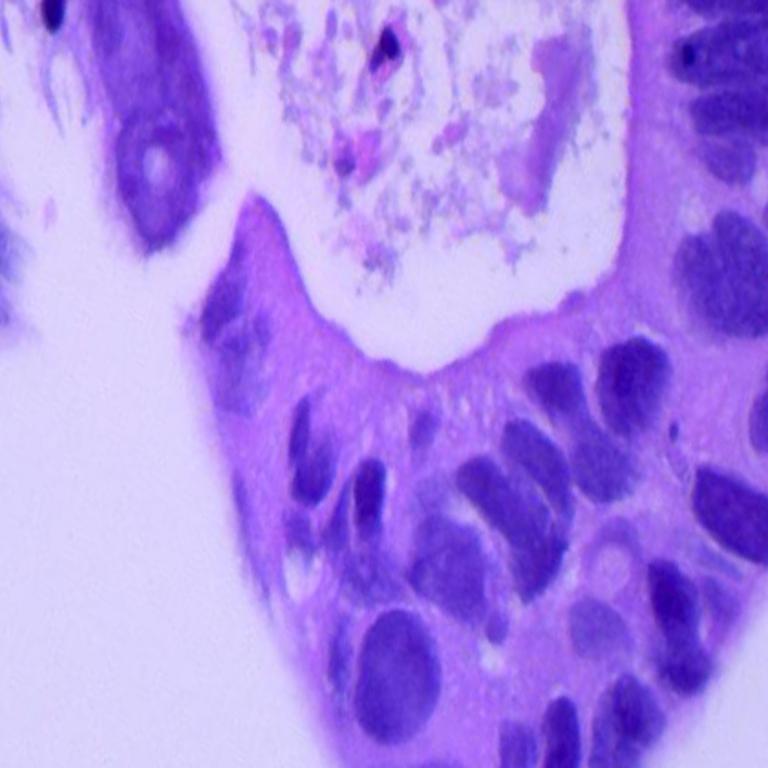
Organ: lung
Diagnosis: adenocarcinomas